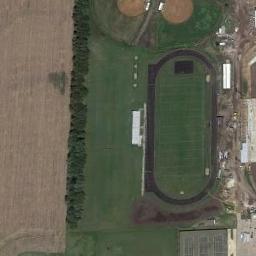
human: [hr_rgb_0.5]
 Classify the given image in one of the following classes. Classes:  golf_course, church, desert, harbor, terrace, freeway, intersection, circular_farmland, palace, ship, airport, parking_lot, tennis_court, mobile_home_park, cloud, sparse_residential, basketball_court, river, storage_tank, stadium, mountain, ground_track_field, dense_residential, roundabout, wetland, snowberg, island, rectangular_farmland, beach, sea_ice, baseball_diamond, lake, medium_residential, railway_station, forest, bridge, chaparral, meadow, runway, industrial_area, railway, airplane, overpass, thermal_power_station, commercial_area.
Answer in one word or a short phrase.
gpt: ground_track_field